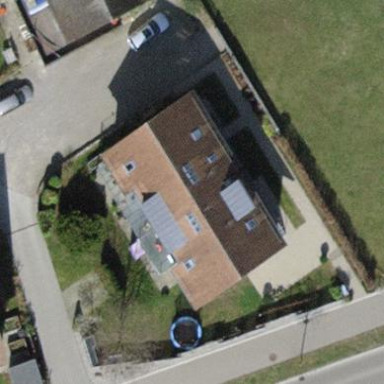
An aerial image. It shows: Semi-detached house with gabled roof.